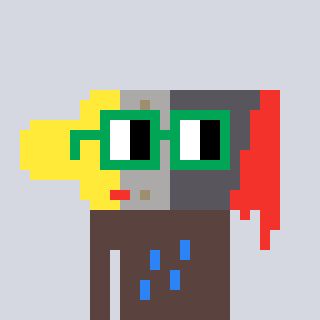
a pixel art character with square green glasses, a paintbrush-shaped head and a darkbrown-colored body on a cool background